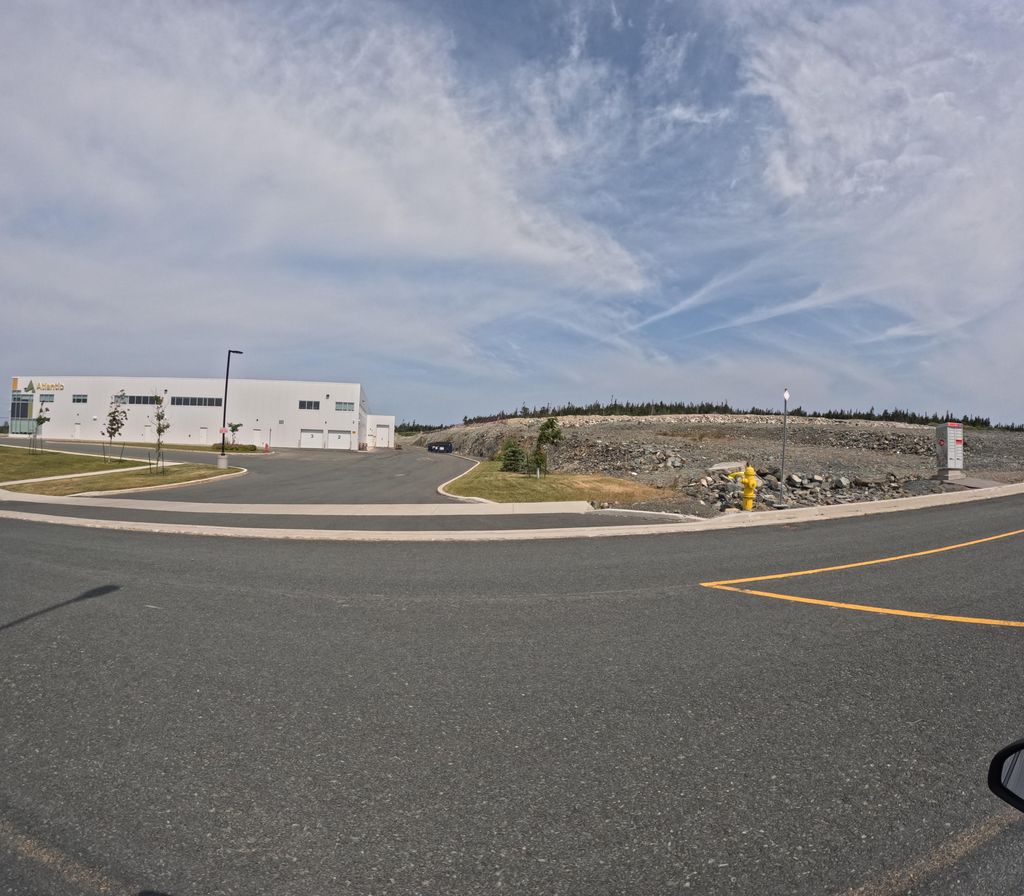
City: st_johns